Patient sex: M
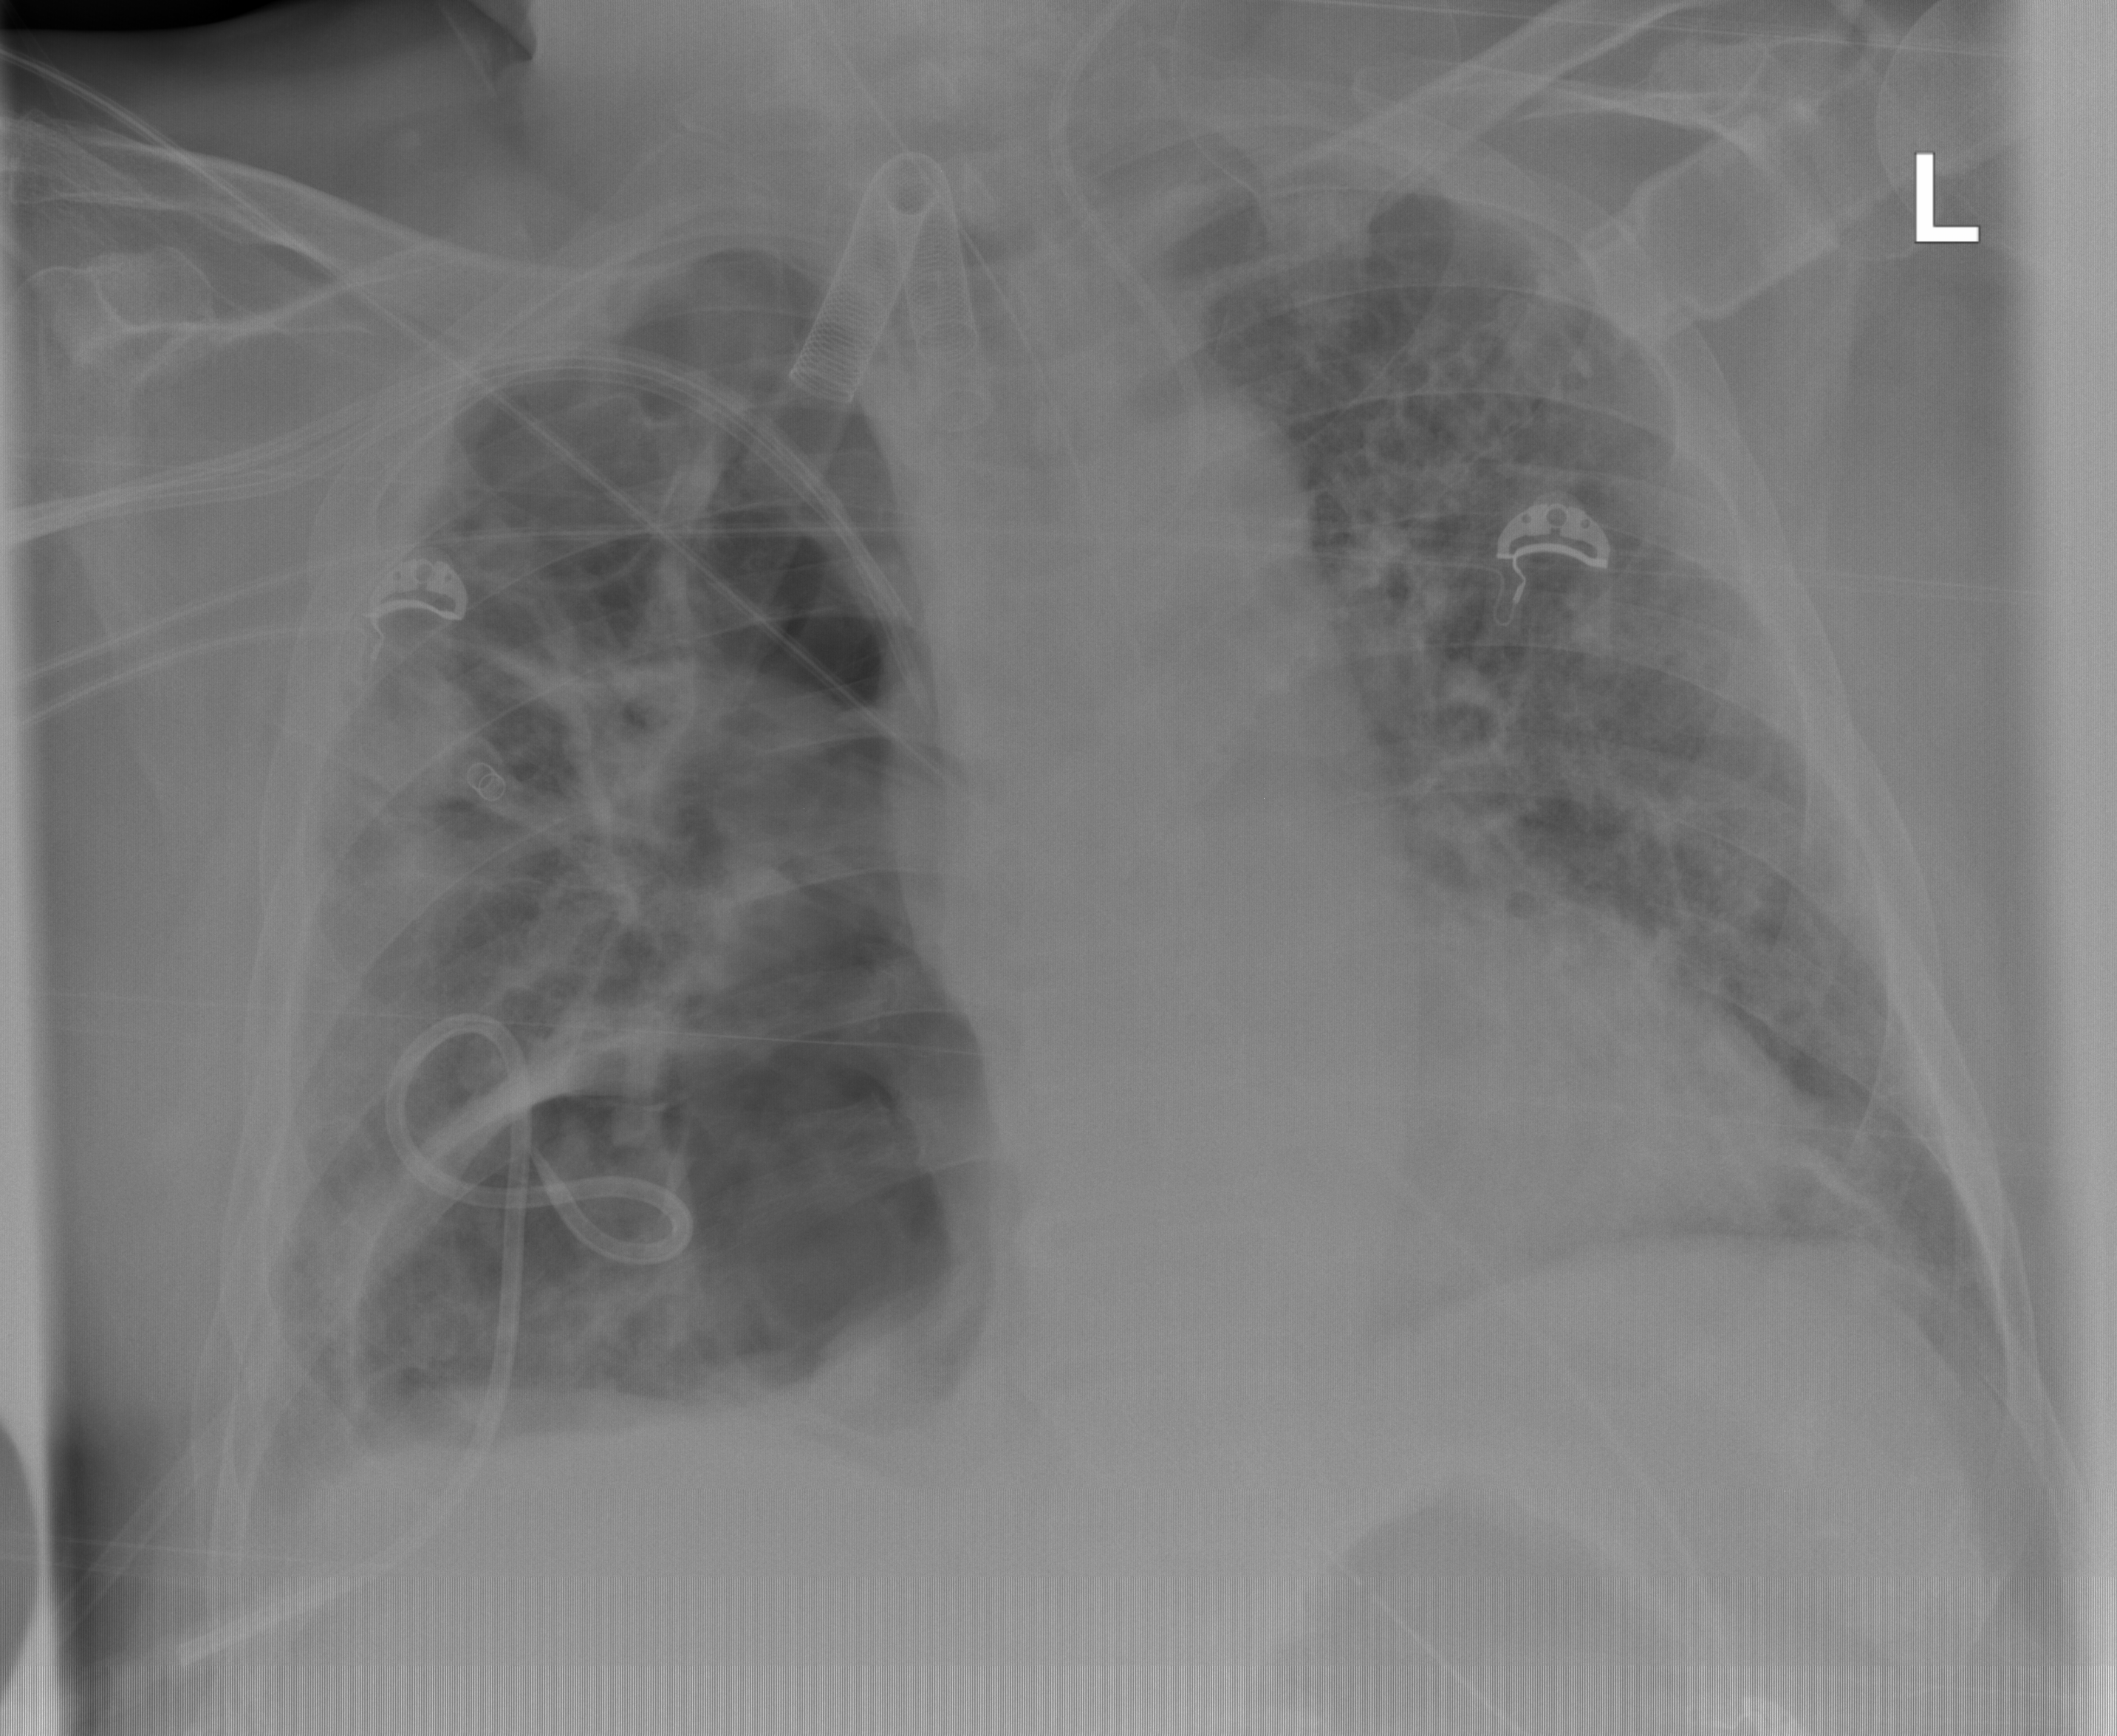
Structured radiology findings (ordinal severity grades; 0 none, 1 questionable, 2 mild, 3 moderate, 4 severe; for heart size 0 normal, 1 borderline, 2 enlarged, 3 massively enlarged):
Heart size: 2
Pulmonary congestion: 2
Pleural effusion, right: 2
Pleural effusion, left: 0
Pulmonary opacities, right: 2
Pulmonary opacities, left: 2
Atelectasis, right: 3
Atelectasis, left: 0